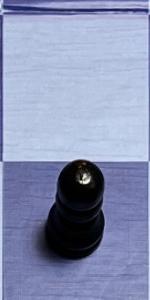
Label: Pawn_Black